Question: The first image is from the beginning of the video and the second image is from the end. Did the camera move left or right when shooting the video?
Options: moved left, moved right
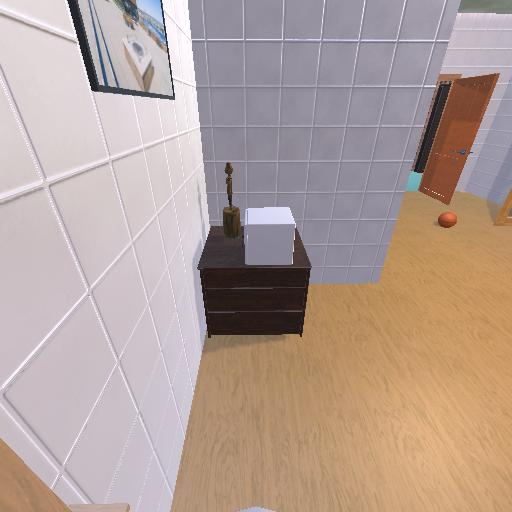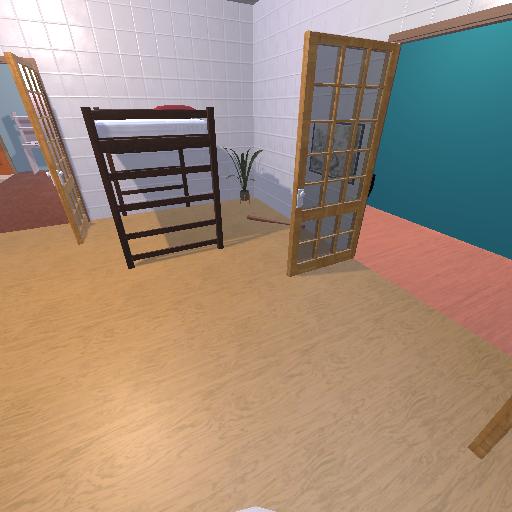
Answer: moved left